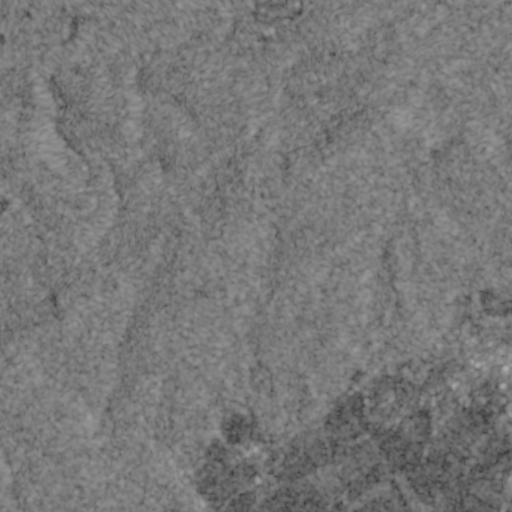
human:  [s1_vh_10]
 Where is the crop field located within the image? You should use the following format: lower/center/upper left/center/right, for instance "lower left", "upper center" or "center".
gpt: The crop field is located in the lower right of the image.
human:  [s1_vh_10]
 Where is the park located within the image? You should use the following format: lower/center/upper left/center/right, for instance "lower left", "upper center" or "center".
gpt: The park is located in the lower right of the image.
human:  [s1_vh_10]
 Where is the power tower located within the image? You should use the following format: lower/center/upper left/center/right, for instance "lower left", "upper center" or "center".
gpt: The power tower is located in the upper of the image.
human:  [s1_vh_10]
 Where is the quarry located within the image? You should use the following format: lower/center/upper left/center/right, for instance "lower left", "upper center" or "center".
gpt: The quarry is located in the upper left of the image.
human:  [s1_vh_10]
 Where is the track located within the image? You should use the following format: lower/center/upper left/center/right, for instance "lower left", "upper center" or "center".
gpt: The track is located in the lower right of the image.
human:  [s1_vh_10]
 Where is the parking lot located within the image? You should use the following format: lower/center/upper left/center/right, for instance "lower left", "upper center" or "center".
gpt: There is no parking lot in the image.

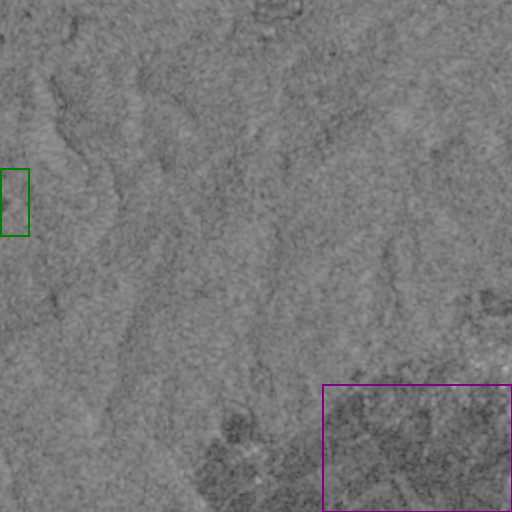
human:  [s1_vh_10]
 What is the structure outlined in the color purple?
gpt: The structure outlined in purple is a crop field.
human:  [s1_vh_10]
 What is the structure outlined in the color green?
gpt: The structure outlined in green is a quarry.
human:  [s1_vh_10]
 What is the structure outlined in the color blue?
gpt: There is no blue outline.